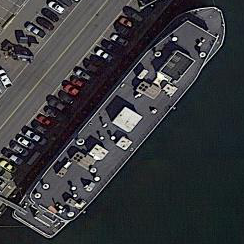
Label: civil